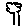
Label: tree